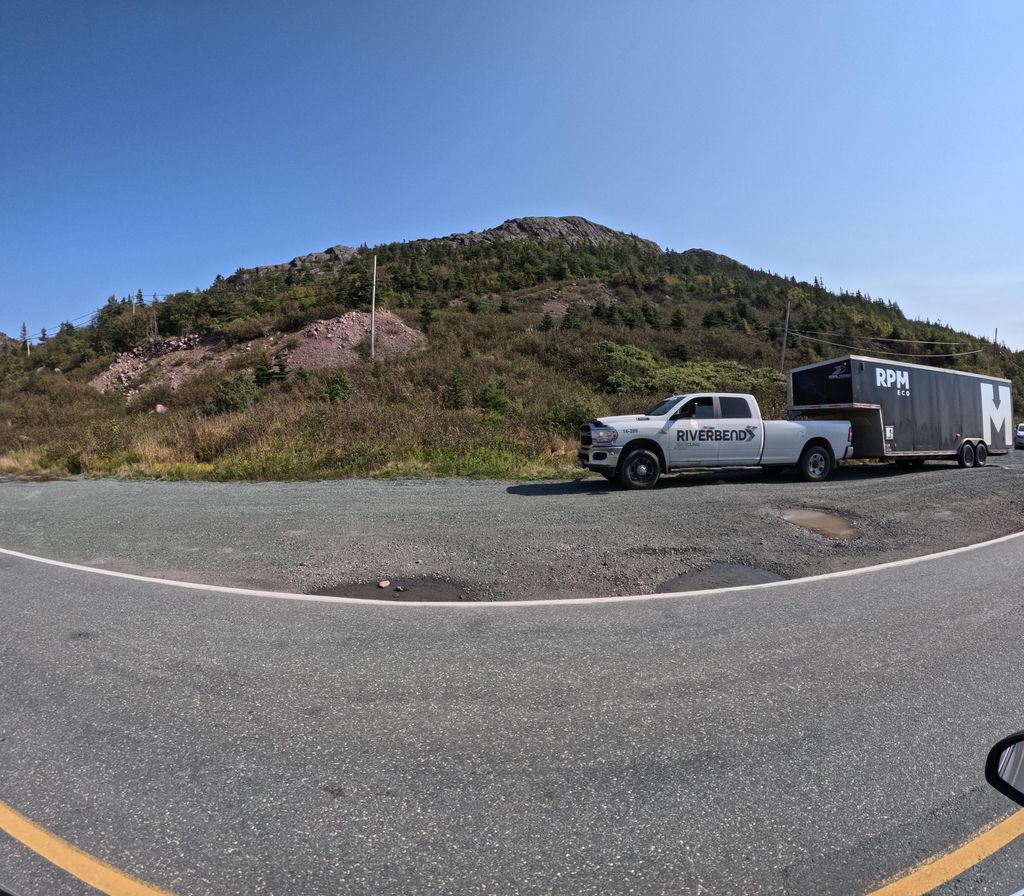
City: st_johns